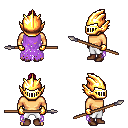
a pixel art fantasy rpg character, male body template, human, tanned skin, maroon tattered cape, white pants, pink short topknot hairstyle, gold helm, gold gloves, brown shoes, spear, four views (front, back, left, right), 2x2 character sprite sheet, small pixel art, hard edges, no anti-aliasing